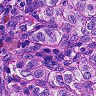
Metastatic tissue present: yes